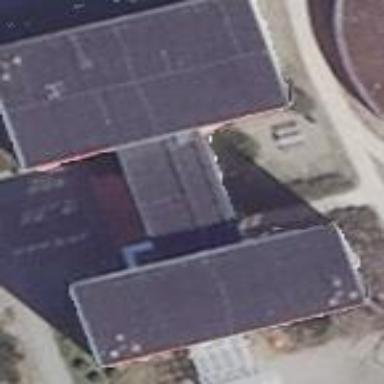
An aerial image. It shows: School building.